Interaction volume radius: 10 \u00c5
Interaction volume height: 25 \u00c5
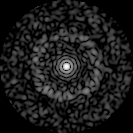
Disorder parameter: 0.8472